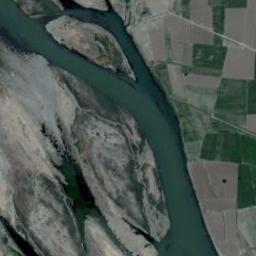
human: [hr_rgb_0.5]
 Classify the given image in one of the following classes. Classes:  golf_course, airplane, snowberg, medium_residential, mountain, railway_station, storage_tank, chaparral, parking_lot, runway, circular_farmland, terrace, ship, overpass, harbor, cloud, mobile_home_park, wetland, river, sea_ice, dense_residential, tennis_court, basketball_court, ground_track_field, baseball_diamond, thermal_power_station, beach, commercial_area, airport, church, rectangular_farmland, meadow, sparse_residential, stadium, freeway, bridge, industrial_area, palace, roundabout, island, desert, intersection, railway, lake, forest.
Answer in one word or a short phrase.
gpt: river